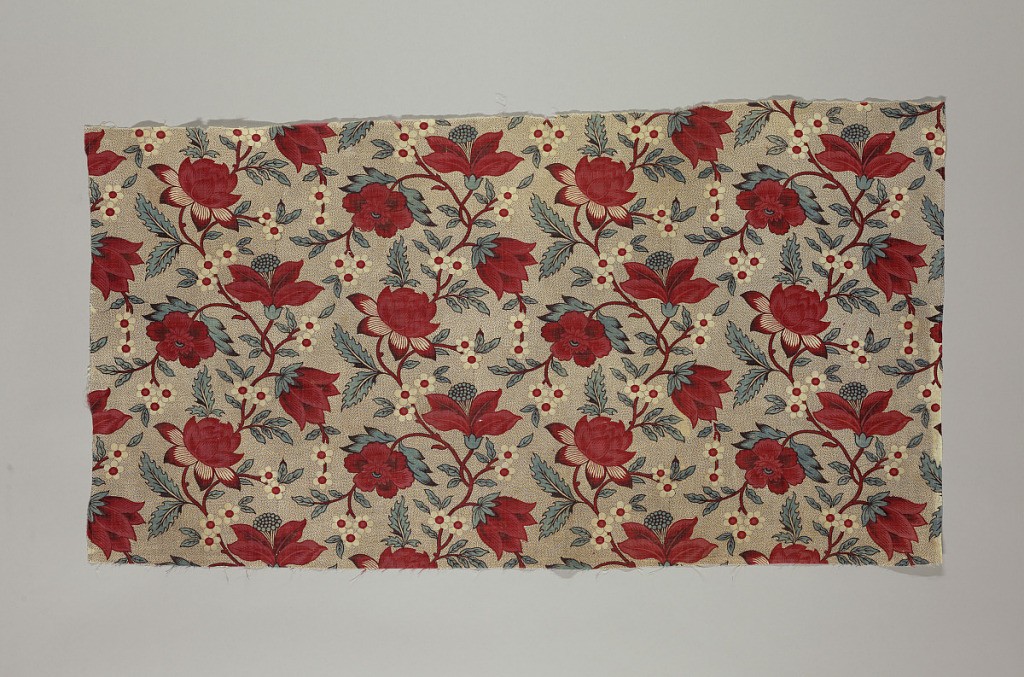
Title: Textile
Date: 1750–1800
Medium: cotton Technique: block printed on plain weave
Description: Fragment of printed cotton with a half-drop repeat of a curving vine with large blossoms in black, blue, and two reds on a white ground with black picotage.